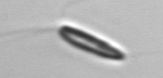
Label: Chrysochromulina